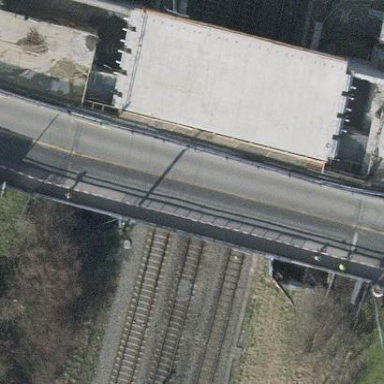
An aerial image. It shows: Bridge with beam structure.